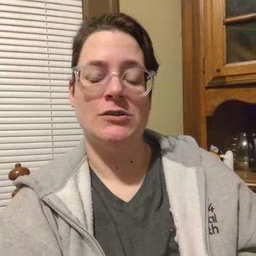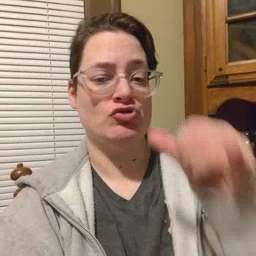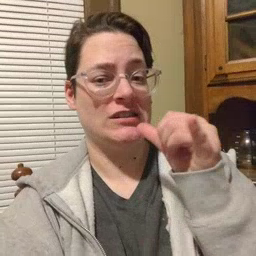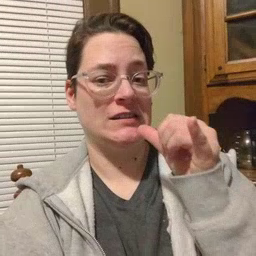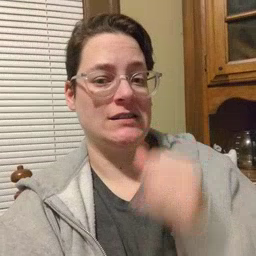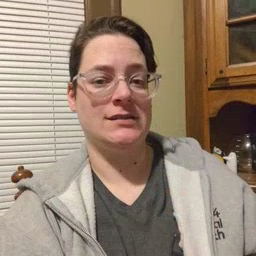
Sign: drink